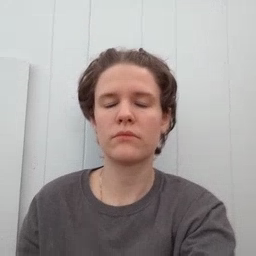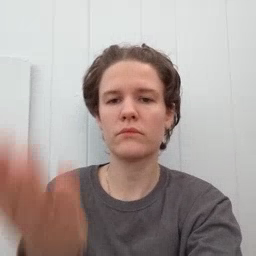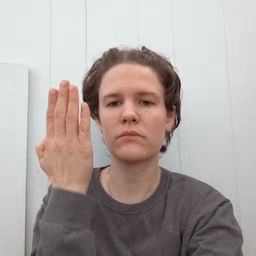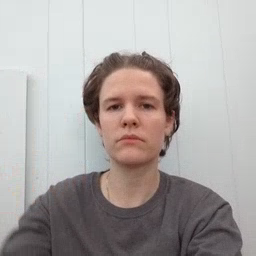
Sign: morning